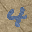
Label: 4